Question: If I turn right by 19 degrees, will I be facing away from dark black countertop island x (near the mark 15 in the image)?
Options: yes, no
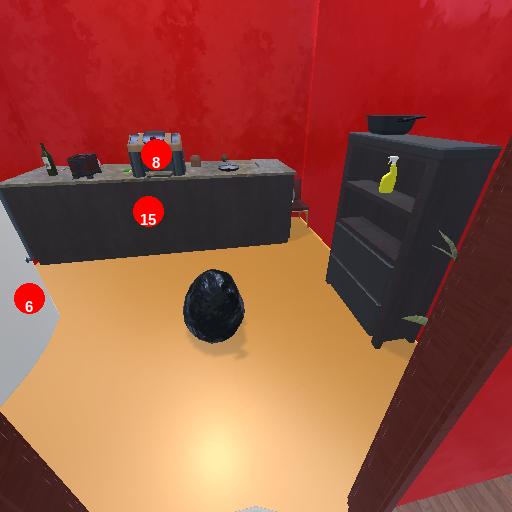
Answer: yes